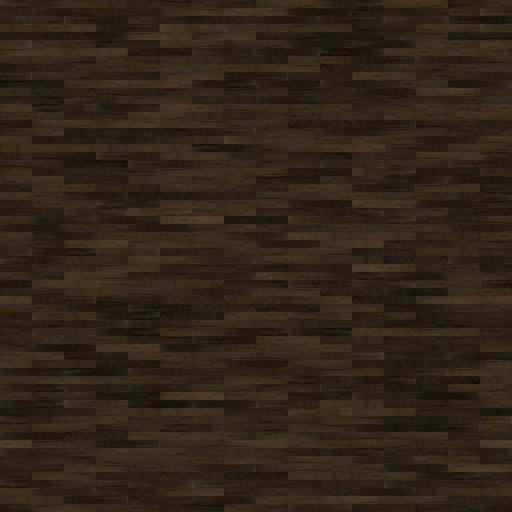
Tags: brown dark smooth wood floor wooden